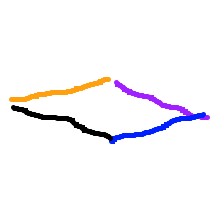
Shape: rhombus